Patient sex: F
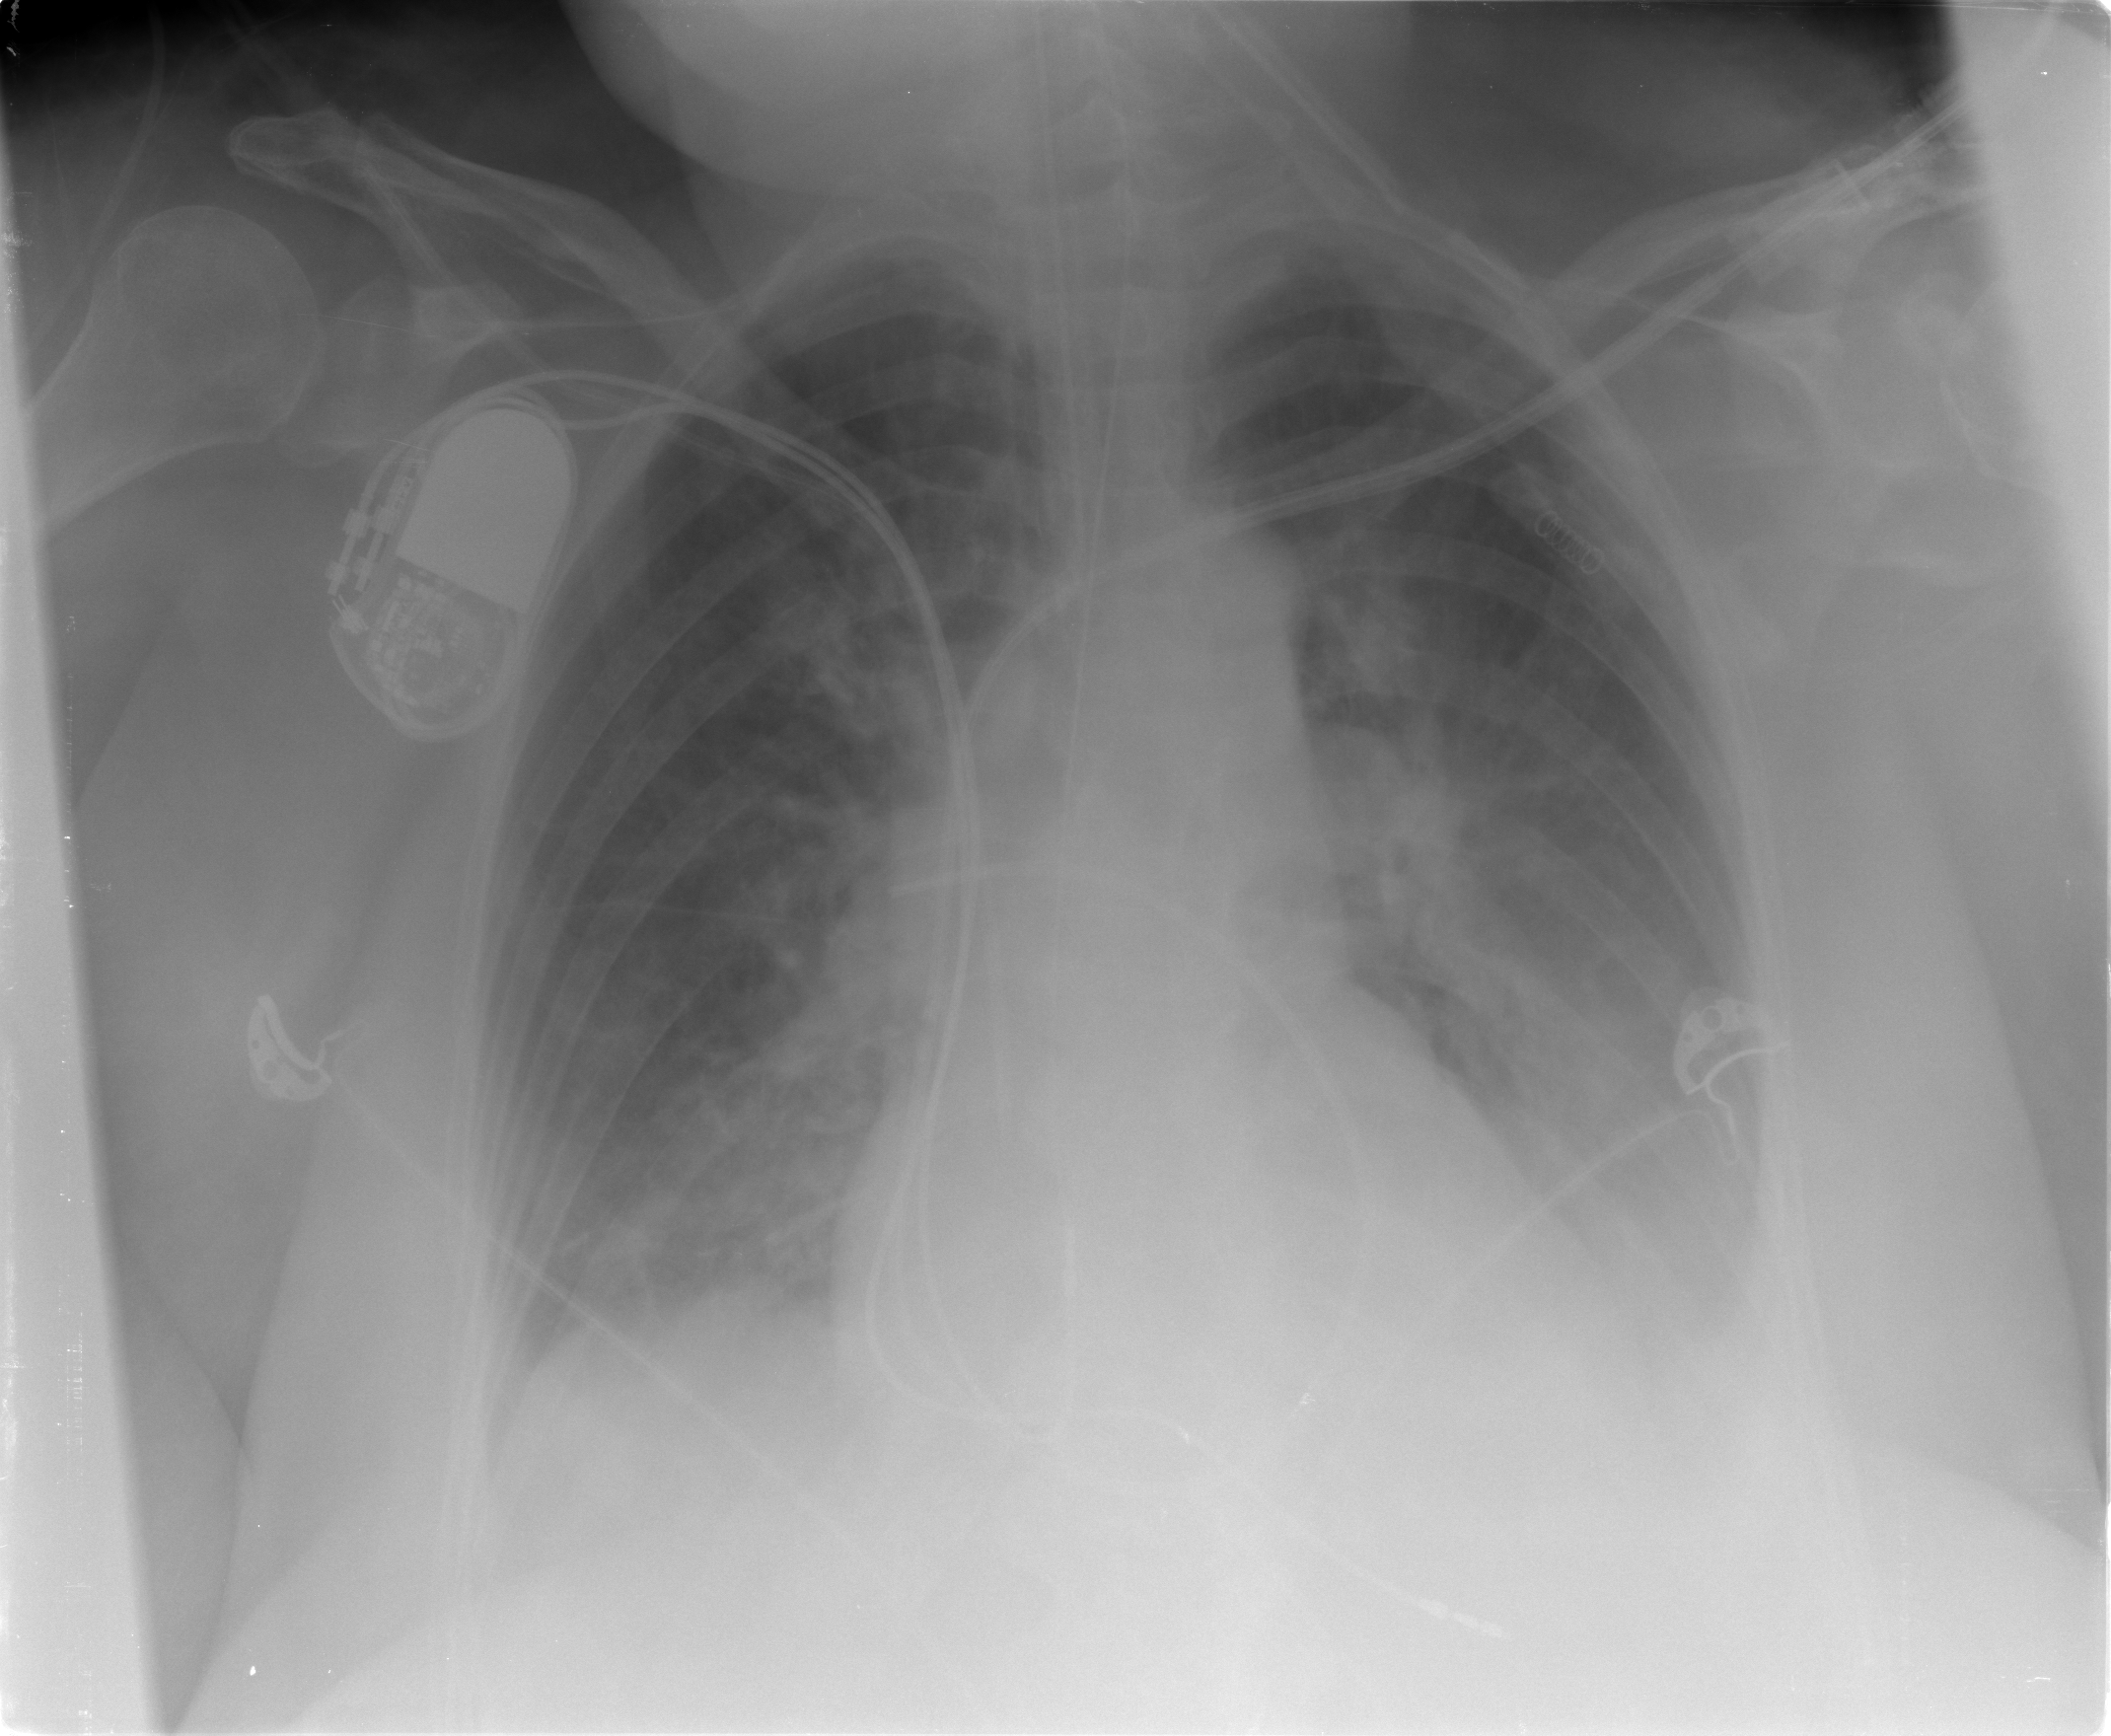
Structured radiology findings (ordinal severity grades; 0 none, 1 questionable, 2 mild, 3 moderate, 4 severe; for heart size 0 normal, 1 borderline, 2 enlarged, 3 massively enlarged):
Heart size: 1
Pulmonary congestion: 3
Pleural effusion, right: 1
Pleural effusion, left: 3
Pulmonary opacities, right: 2
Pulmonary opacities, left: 2
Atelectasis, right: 2
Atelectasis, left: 2